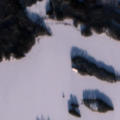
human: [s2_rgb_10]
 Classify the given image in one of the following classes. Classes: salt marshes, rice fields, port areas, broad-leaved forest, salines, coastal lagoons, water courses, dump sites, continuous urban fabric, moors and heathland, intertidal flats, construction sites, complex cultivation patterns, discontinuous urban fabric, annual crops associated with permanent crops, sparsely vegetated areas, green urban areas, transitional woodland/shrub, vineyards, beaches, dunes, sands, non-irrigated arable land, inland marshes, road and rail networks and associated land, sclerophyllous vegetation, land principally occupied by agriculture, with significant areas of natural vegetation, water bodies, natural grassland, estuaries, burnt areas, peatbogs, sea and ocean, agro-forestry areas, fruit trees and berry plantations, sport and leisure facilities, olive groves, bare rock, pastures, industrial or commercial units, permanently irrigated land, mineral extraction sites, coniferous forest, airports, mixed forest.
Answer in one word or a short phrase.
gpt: mixed forest, water bodies